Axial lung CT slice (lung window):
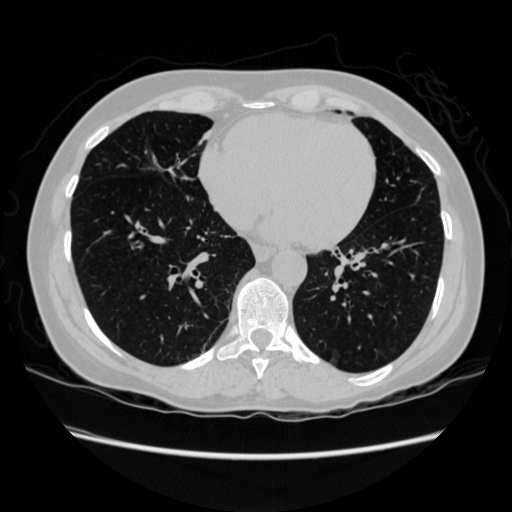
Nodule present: no